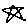
Label: star